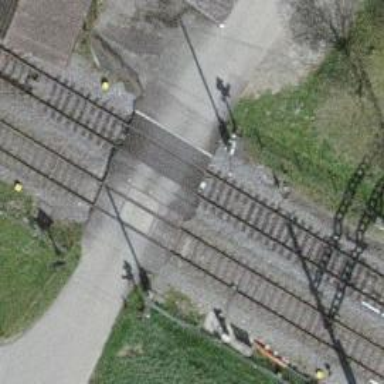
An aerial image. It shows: Level crossing on the railway with lights and full barrier.